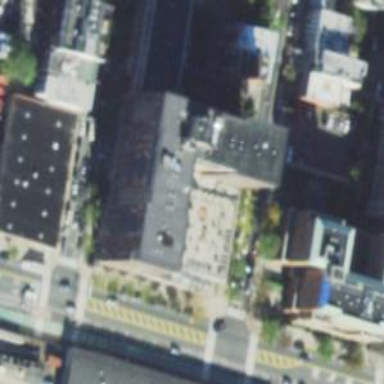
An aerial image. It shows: Part of building.